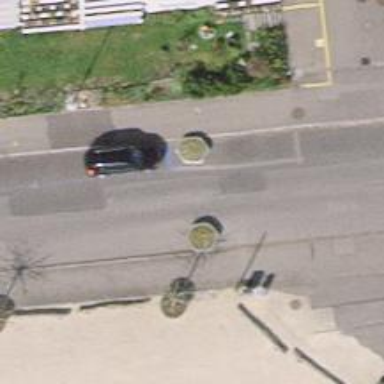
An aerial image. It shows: Bump for traffic calming.